Question: I simply want to create a custom 9-Patch Button. So here is what I've got:
'''
<?xml version="1.0" encoding="utf-8"?>
<selector xmlns:android="http://schemas.android.com/apk/res/android">
<item android:drawable="@drawable/yellow_button_background_pressed"
android:state_pressed="true" />
<item android:drawable="@drawable/yellow_button_background_pressed"
android:state_focused="true" />
<item android:drawable="@drawable/yellow_button_background_default" />
</selector>
'''
with the respective images:
and the layout
'''
<Button
android:id="@+id/answerAButton"
android:layout_width="match_parent"
android:layout_height="match_parent"
android:text="@string/answer_a"
android:background="@drawable/yellow_button_background"
android:textAppearance="?android:attr/textAppearanceLarge"
android:textColor="@color/black"/>
'''
Now, when I touch the button, nothing happens. I tried an emulator and the real phone, but they always show the default graphic. The individual graphics work fine on their own, but somehow the StateListDrawable XML is not working as intended.
Any help is very much appreciated.
The code is ok, but the button was disabled by another piece of code. Therefore, it could not be clicked.
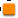
Answer: The problem was neither the StateListDrawable nor the Layout. As Luksprog pointed out, the button never received an onClick-event, since it had been disabled in code. Silly me had forgotten, that the event to re-enable the buttons was never triggered in my current debug-setup.